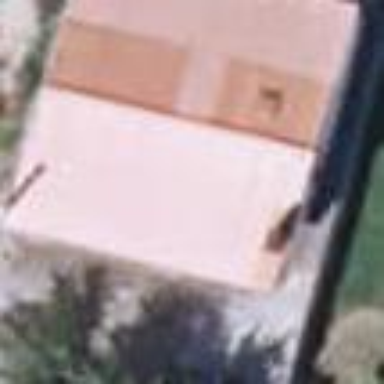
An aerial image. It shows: Simple and straightforward house.